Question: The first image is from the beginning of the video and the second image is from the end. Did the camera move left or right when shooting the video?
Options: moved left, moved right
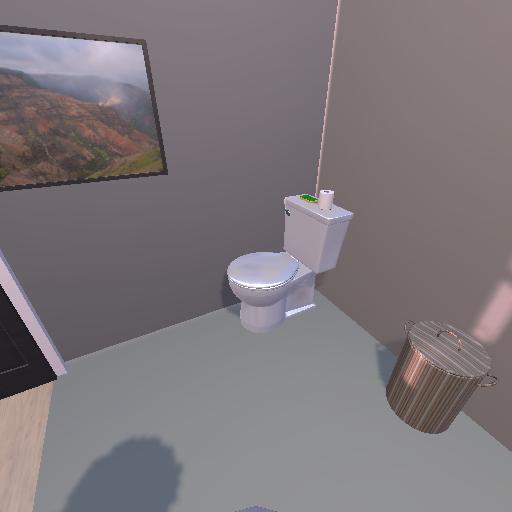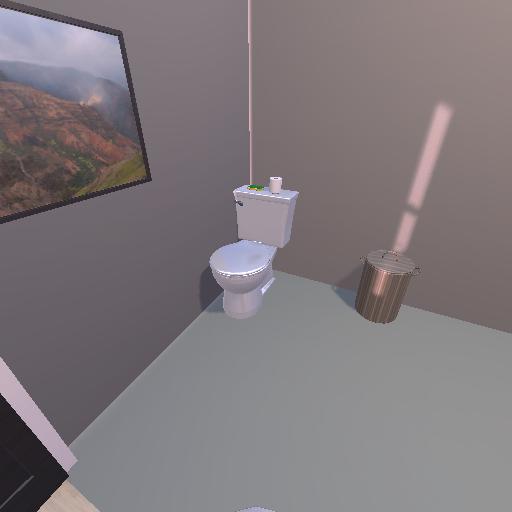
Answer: moved left